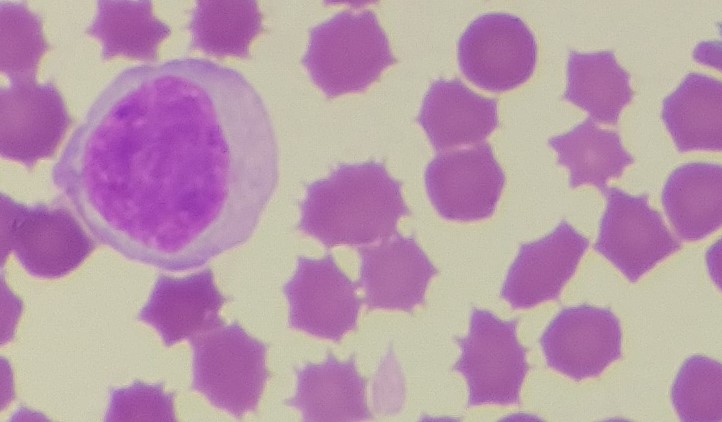
White blood cell type: Lymphocyte